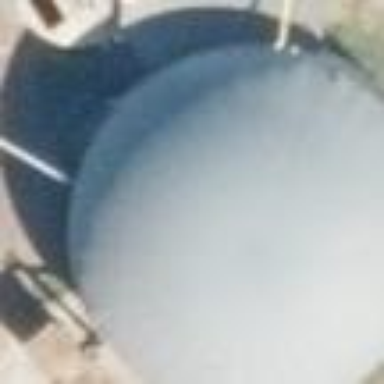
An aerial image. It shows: Storage tank building.